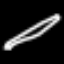
Label: pencil